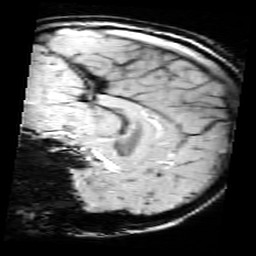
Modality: SWI
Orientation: sagittal
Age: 11
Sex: male
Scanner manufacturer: siemens
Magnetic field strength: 3 T
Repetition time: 0.027 s
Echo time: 0.02 s